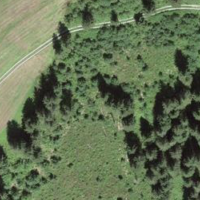
EUNIS habitat code: 43
Species observed at this site:
Arnica montana